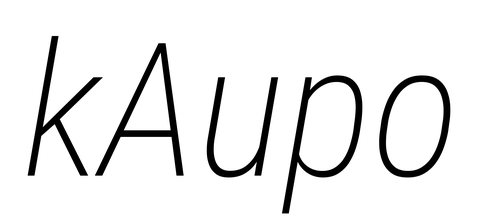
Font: Roboto-Italic_Condensed_ExtraLight_Italic